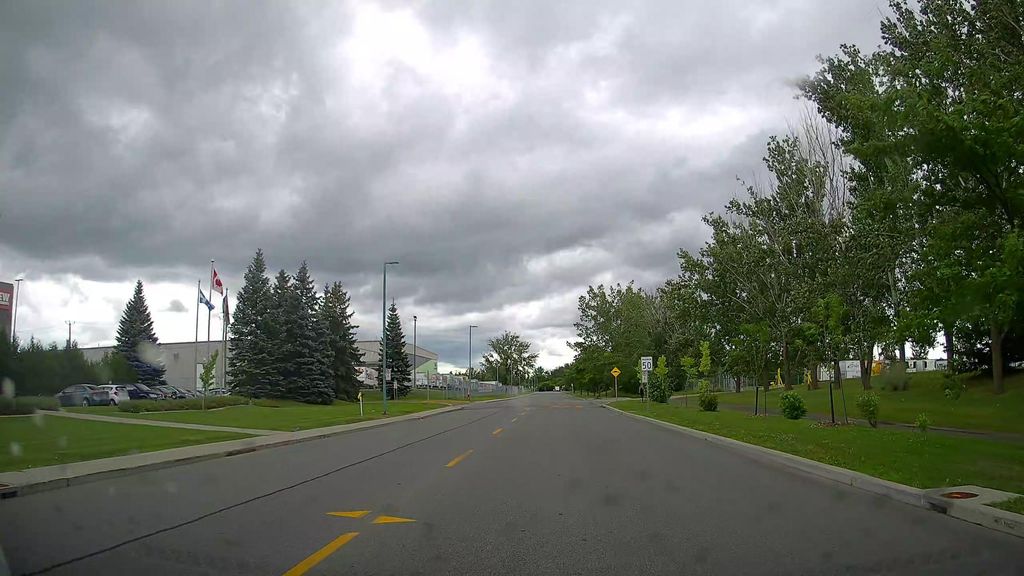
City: montreal